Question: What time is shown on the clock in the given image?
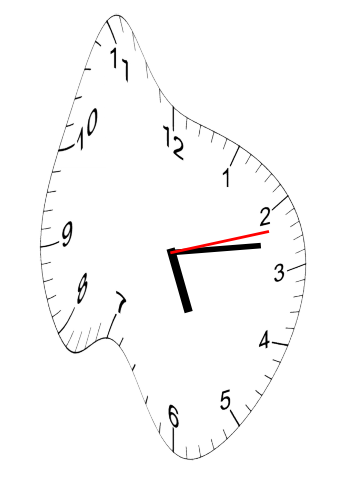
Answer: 05:13:12